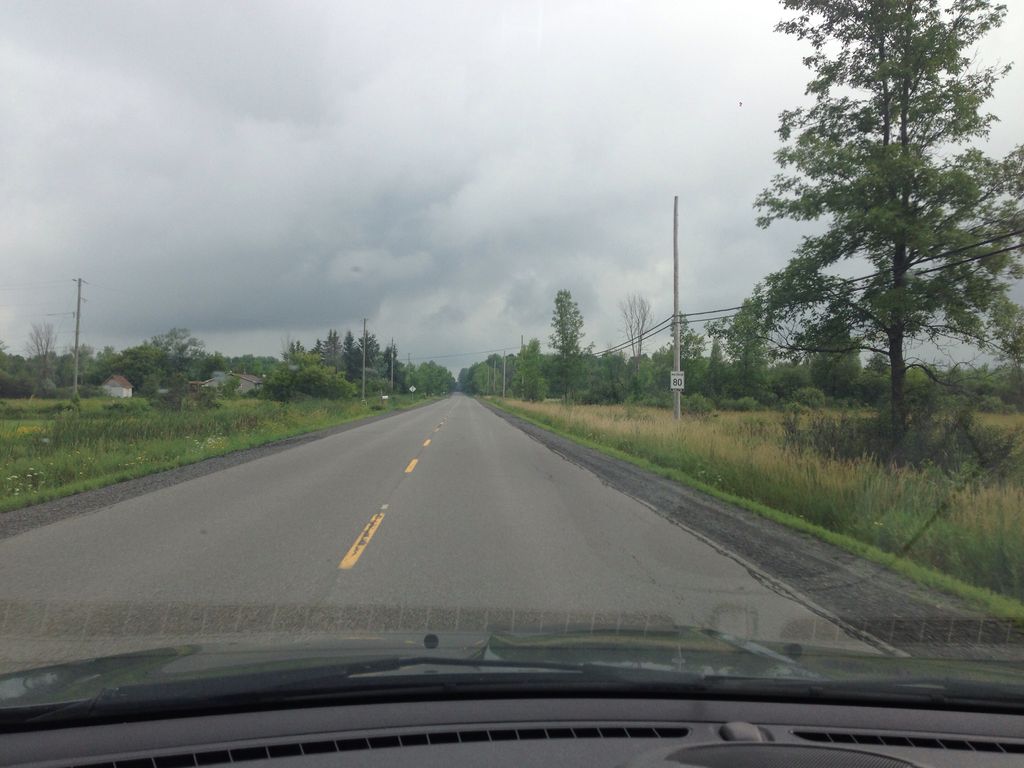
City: ottawa-gatineau